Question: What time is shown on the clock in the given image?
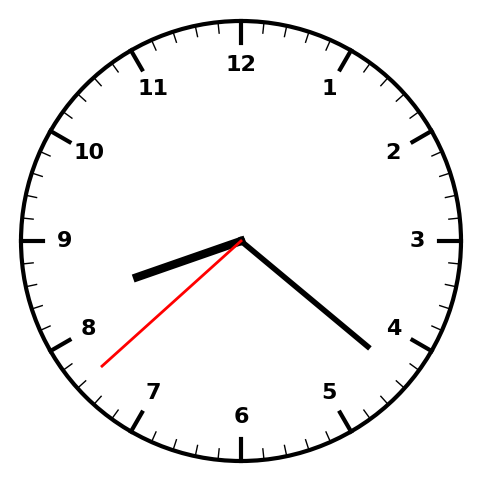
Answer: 08:21:38